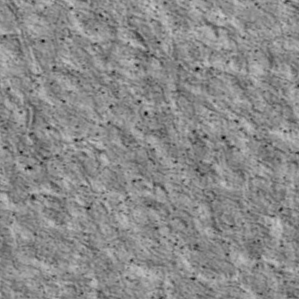
Label: non_frost